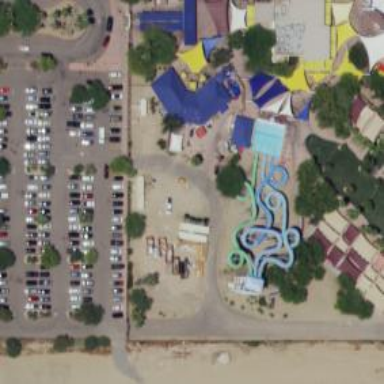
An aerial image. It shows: Water slide attraction.